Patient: sex M, age 68
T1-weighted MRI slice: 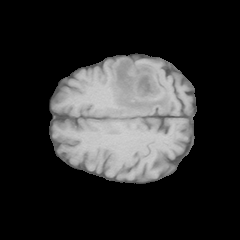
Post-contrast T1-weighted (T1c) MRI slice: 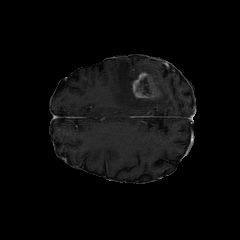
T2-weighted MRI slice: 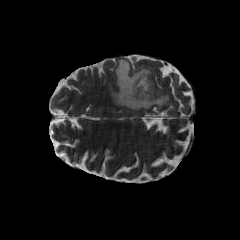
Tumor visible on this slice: yes
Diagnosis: Glioblastoma, IDH-wildtype
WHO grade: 4